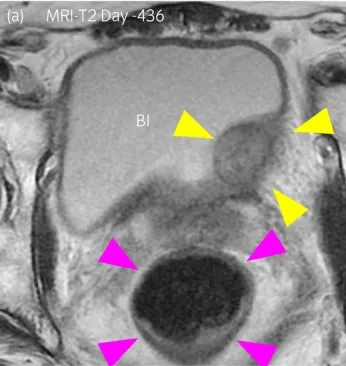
Imaging study of the case. (a) A T2-weighted image of MRI on day 436. Yellow and pink arrowheads in panels (a-d) indicate bladder tumor (clinical T2-T3) and the rectum, respectively.
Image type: radiology (mri)